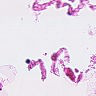
Metastatic tissue present: no